Field crop: maize
Growth stage: 2
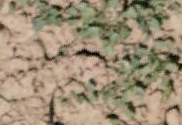
Species: convolvulus